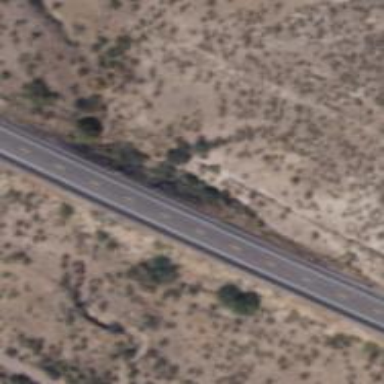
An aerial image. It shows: Abandoned road.